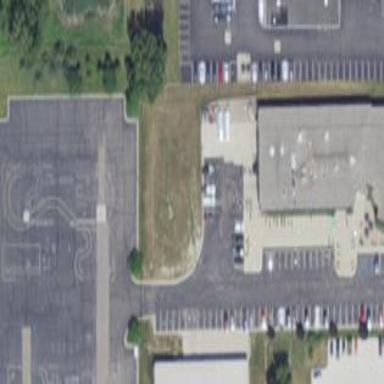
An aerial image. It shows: Parking area with asphalt surface.